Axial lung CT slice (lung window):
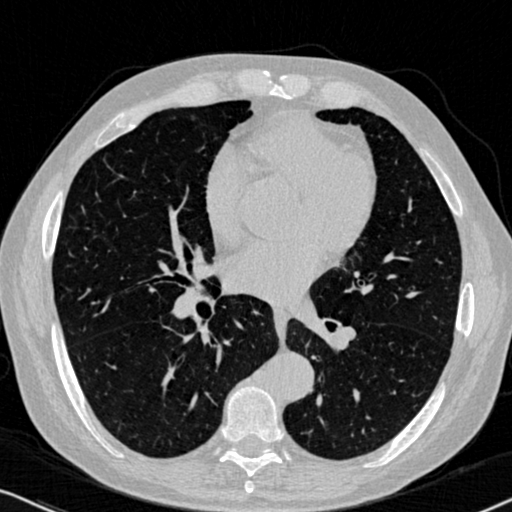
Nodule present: no